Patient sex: M
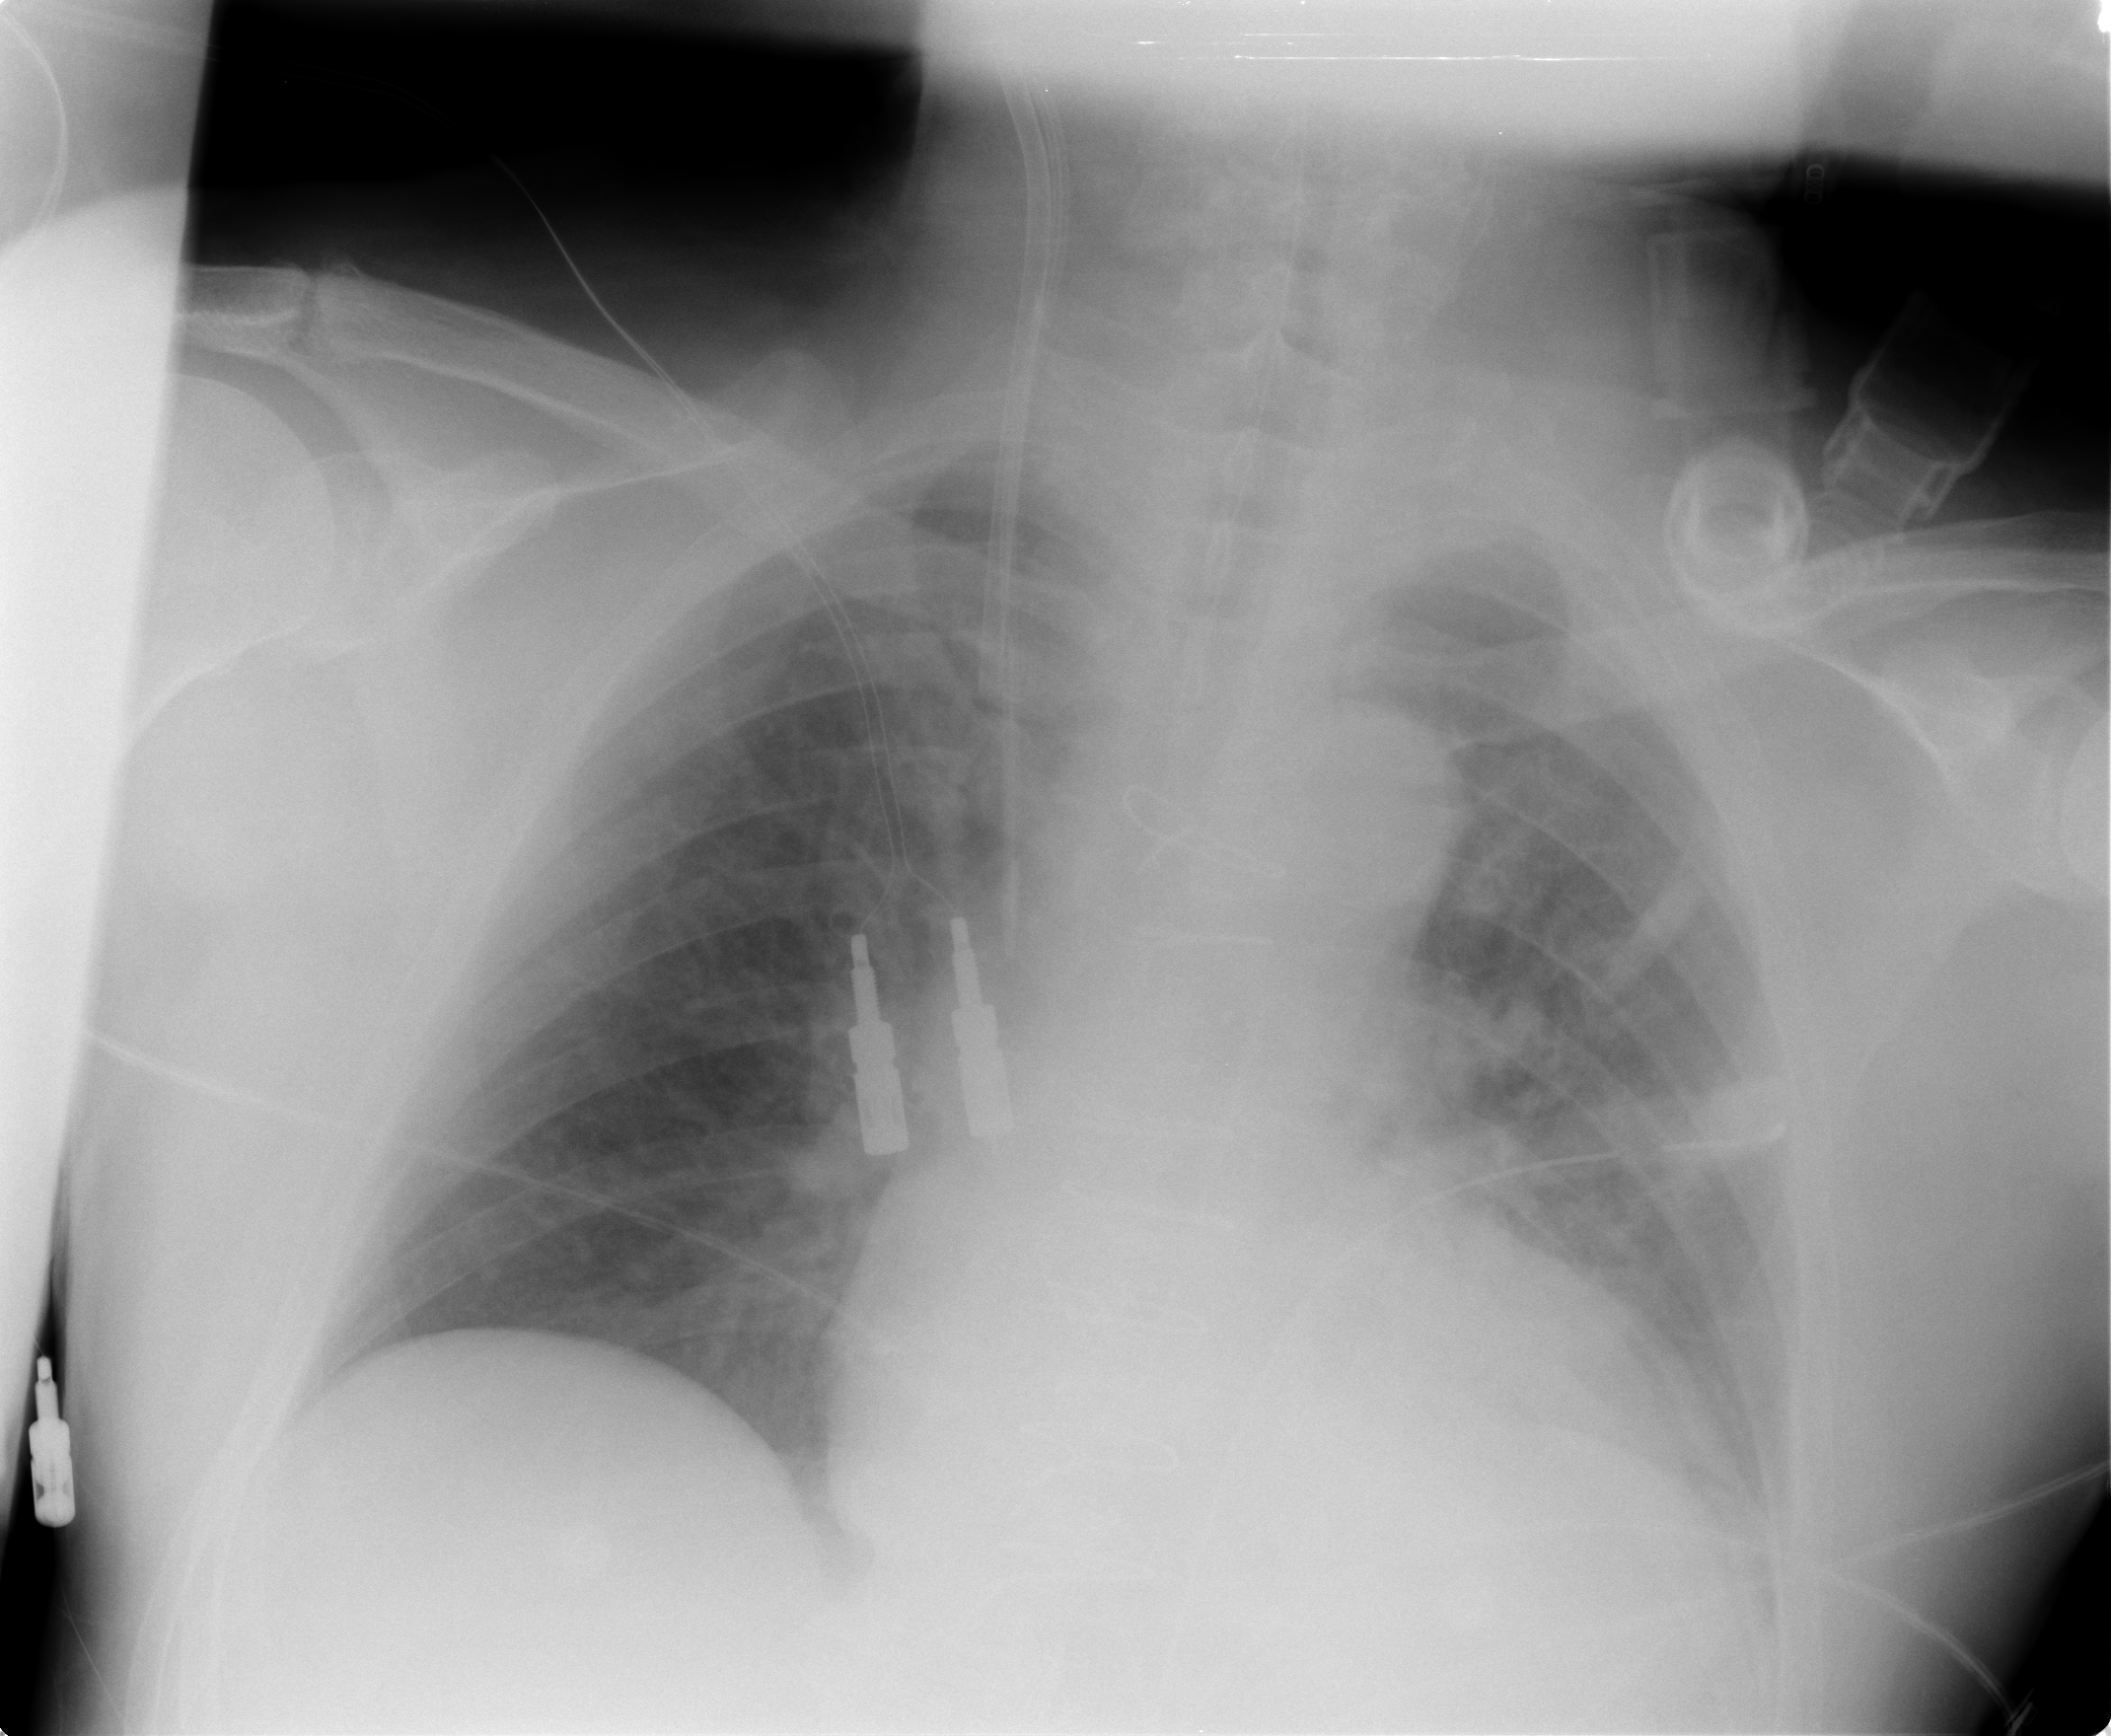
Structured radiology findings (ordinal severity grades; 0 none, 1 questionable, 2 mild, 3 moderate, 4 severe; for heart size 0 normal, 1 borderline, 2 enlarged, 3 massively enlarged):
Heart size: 2
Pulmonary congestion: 1
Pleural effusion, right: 0
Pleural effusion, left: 0
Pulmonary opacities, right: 0
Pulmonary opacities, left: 0
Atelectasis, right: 0
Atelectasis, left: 0